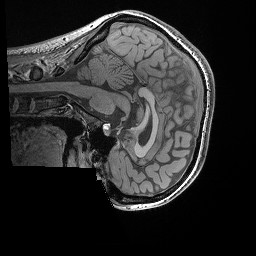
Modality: T1w
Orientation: sagittal
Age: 20
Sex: female
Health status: healthy
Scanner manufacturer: siemens
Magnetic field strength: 3 T
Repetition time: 0.02 s
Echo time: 0.00492 s